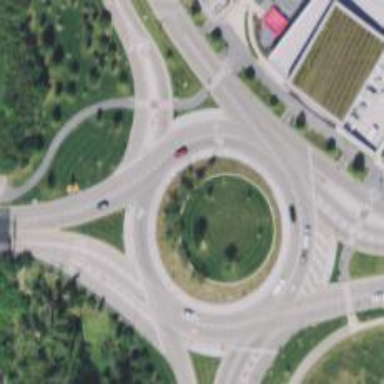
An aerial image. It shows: Roundabout on primary highway.